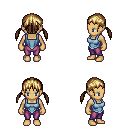
a pixel art fantasy rpg character, female body template, human, tanned skin, blue vest, magenta pants, blonde twin-tailed hairstyle, four views (front, back, left, right), 2x2 character sprite sheet, small pixel art, hard edges, no anti-aliasing